Field crop: tomato
Growth stage: 1
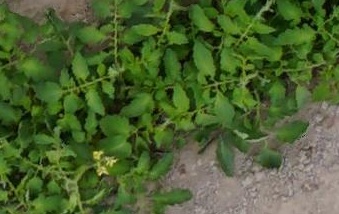
Species: tomato